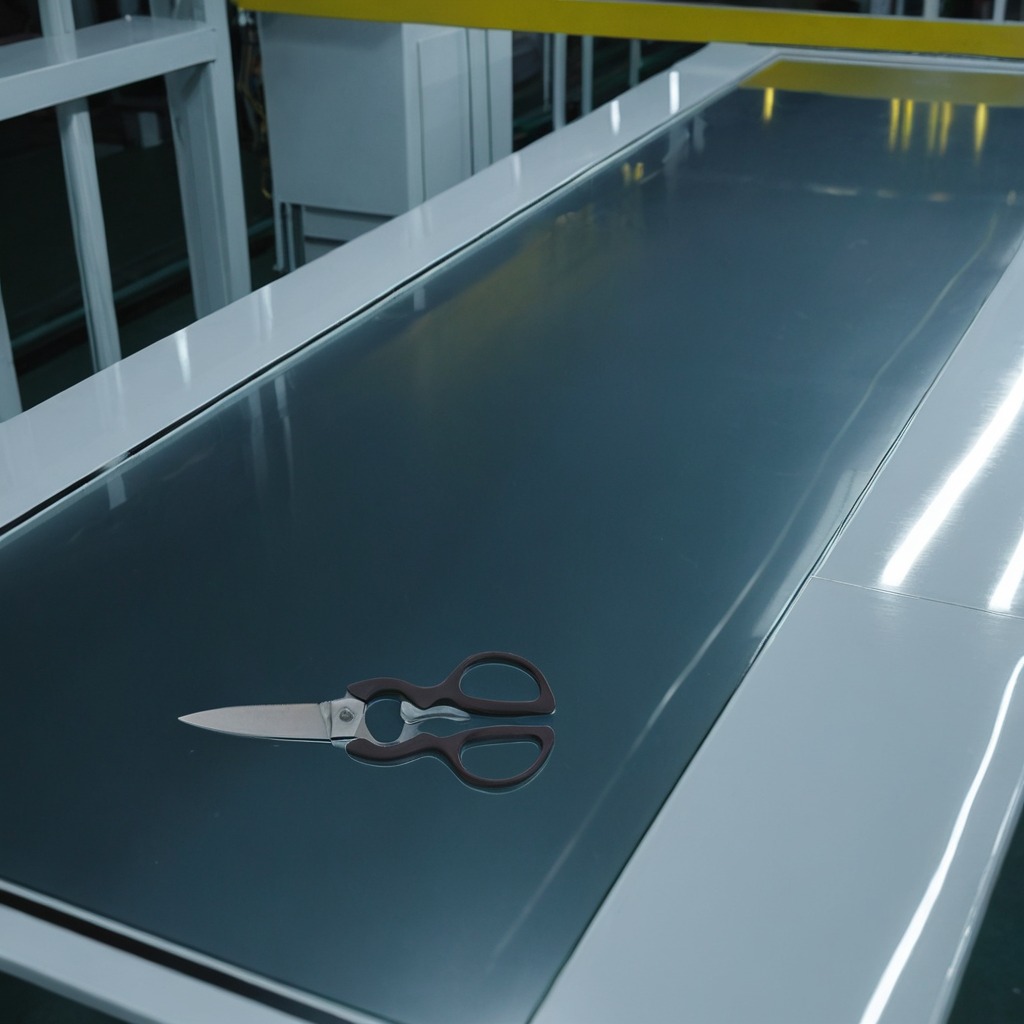
A scissor lies on a high-gloss table in a ship maintenance bay industrial lighting.